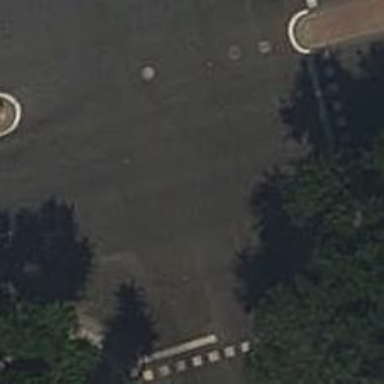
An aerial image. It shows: Road with traffic signals.